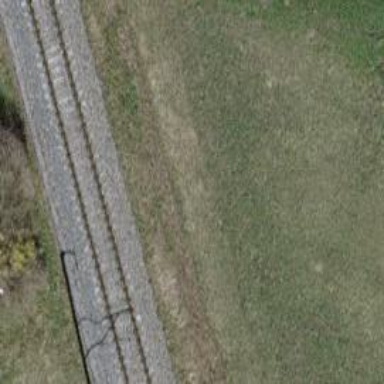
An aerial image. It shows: Contact line indicates electrification.